Field crop: maize
Growth stage: 2
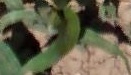
Species: maize